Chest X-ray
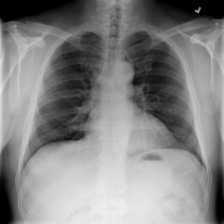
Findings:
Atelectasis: negative
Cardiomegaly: negative
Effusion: negative
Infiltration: negative
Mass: negative
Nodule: negative
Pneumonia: negative
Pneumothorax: negative
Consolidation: negative
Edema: negative
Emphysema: negative
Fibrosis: negative
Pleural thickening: negative
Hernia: negative